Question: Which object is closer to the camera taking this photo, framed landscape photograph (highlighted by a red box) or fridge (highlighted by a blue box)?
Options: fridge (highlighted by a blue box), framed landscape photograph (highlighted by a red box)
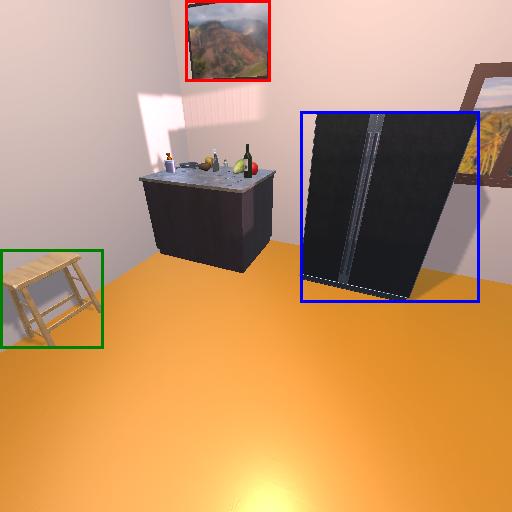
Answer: fridge (highlighted by a blue box)